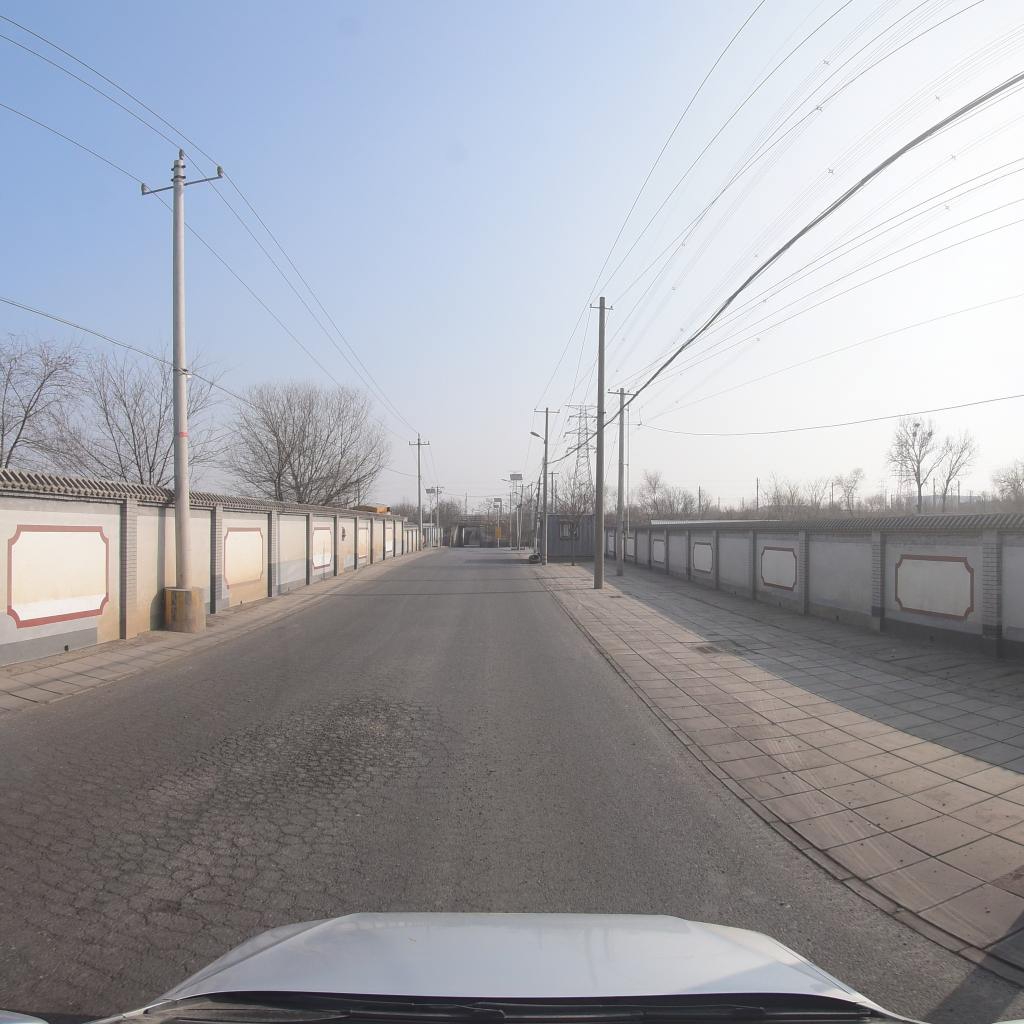
Region: Fengtai
Road damage annotations: alligator crack